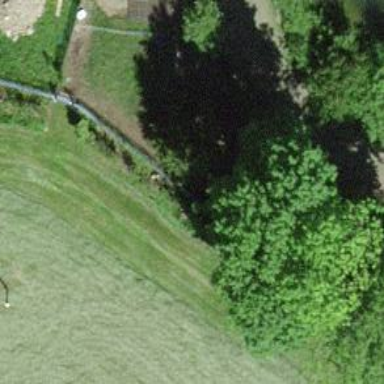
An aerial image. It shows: Hedge barrier.